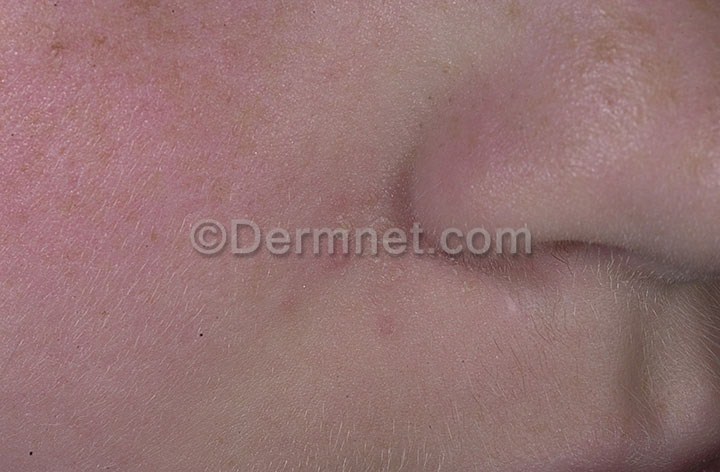
Disease: Acne and Rosacea Photos